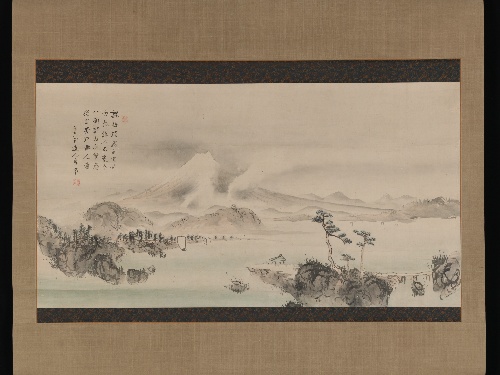
Title: 富士山図 (Fuji-san zu)|Mount Fuji
Artist: Yokoi Kinkoku  横井金谷
Artist bio: Japanese, 1761–1832
Date: early 19th century
Object type: Hanging scroll
Classification: Paintings
Medium: Hanging scroll; ink and color on paper
Culture: Japan
Period: Edo period (1615–1868)
Dimensions: Image: 31 1/2 × 59 1/8 in. (80 × 150.2 cm)
Department: Asian Art
Credit line: Mary Griggs Burke Collection, Gift of the Mary and Jackson Burke Foundation, 2015
Accession year: 2015
Repository: Metropolitan Museum of Art, New York, NY
Tags: Mountains|Landscapes